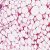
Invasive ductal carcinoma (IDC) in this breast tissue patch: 0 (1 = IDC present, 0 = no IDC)